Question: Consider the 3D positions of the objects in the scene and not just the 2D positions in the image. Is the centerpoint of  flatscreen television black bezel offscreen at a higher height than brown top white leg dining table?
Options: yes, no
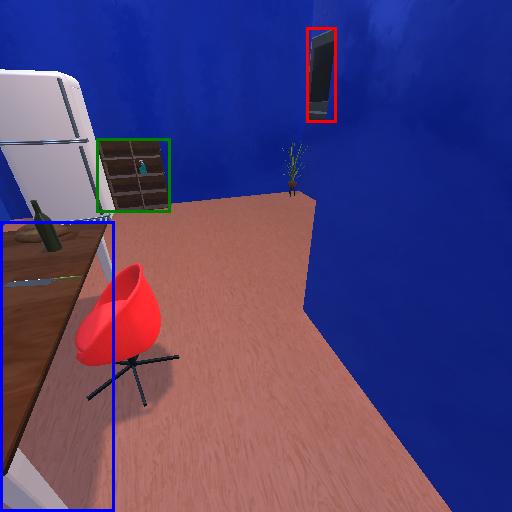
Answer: yes